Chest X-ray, PA view. Patient: 47 years old, sex F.
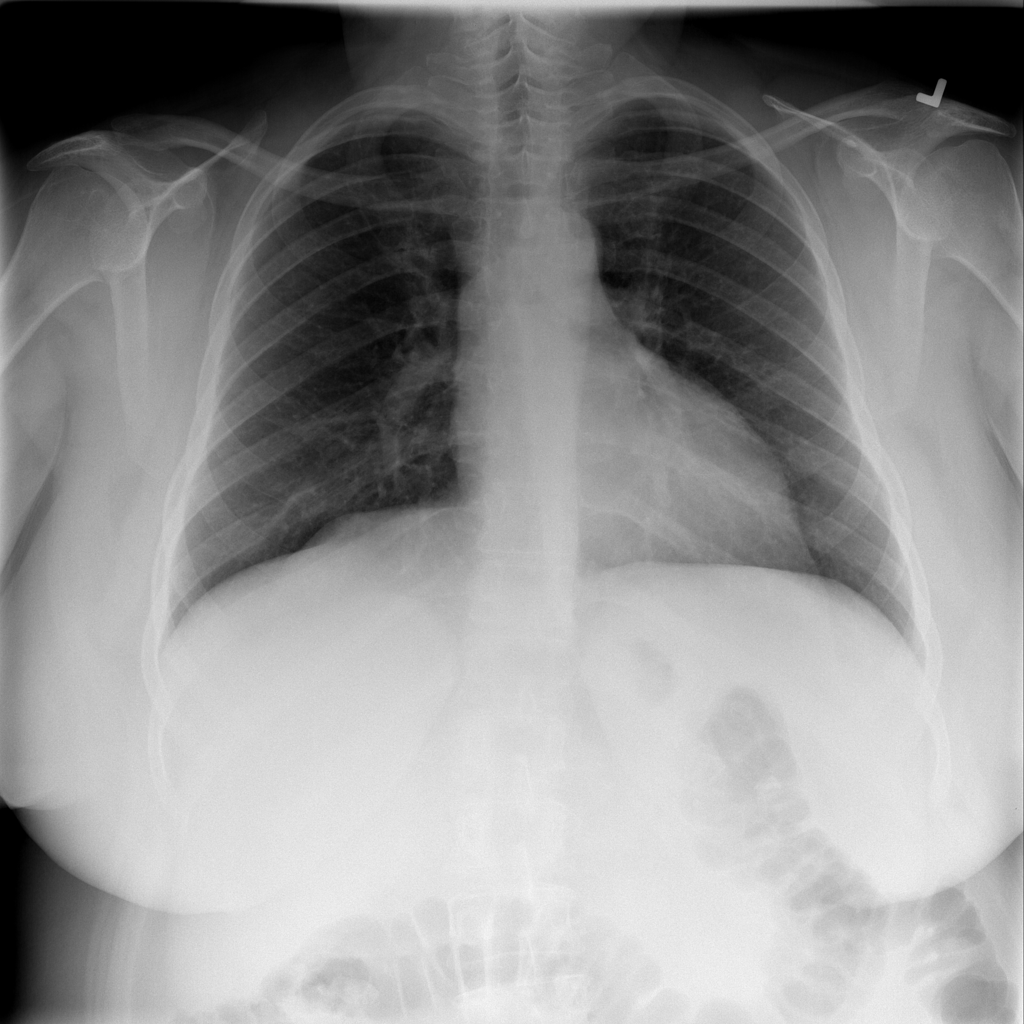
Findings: Infiltration